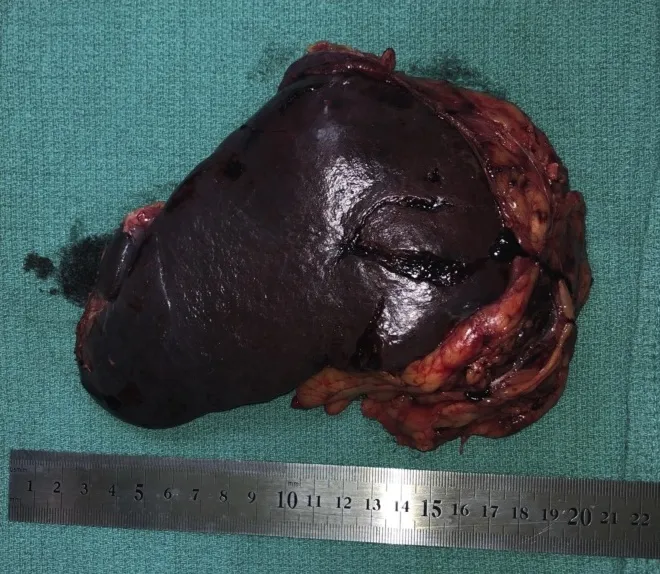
View of the specimen - case 1'.
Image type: medical_photograph (other_medical_photograph)